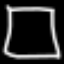
Label: square